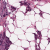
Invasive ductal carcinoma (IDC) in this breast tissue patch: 1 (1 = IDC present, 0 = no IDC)